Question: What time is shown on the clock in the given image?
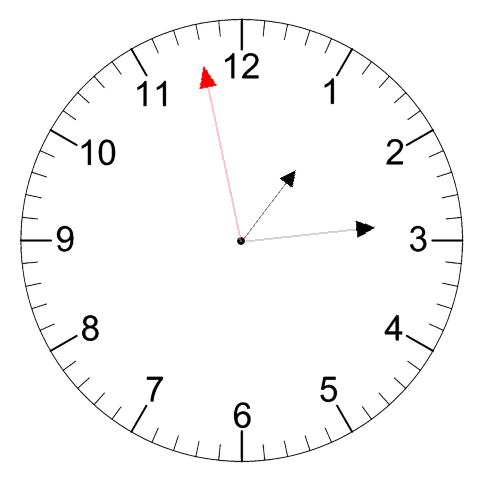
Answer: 01:13:58